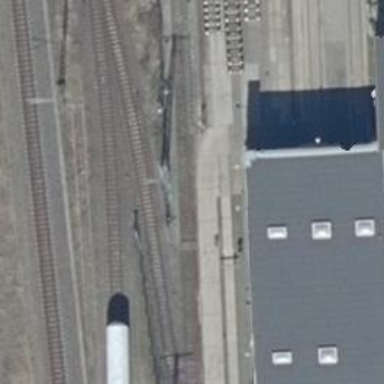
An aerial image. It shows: Railway signal.